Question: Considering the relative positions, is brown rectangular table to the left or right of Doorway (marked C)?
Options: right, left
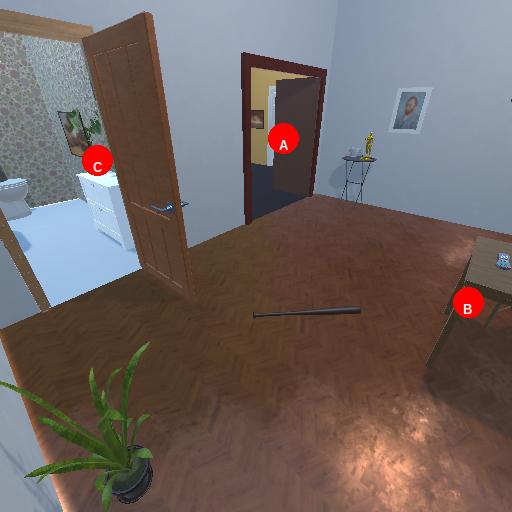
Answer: right